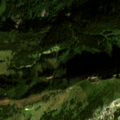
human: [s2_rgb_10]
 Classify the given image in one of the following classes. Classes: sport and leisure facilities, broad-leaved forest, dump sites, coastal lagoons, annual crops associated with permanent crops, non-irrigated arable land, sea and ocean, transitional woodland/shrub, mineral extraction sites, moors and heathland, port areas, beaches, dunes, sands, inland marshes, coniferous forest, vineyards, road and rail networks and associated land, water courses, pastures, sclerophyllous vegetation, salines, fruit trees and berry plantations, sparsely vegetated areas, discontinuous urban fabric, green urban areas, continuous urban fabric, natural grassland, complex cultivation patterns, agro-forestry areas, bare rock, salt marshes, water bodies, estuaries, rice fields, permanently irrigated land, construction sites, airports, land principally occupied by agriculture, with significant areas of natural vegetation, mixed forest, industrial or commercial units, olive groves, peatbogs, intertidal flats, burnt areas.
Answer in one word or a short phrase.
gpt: coniferous forest, natural grassland, transitional woodland/shrub, sparsely vegetated areas